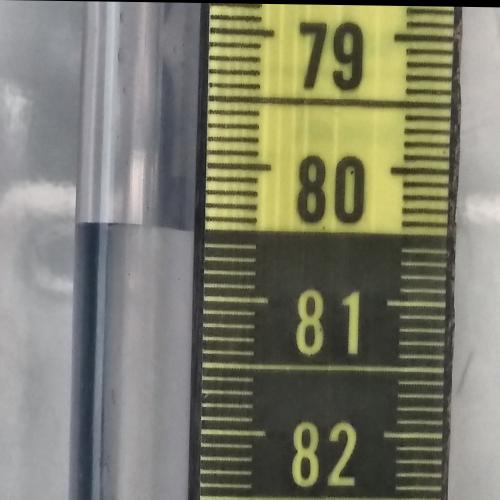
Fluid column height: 80.5 cm